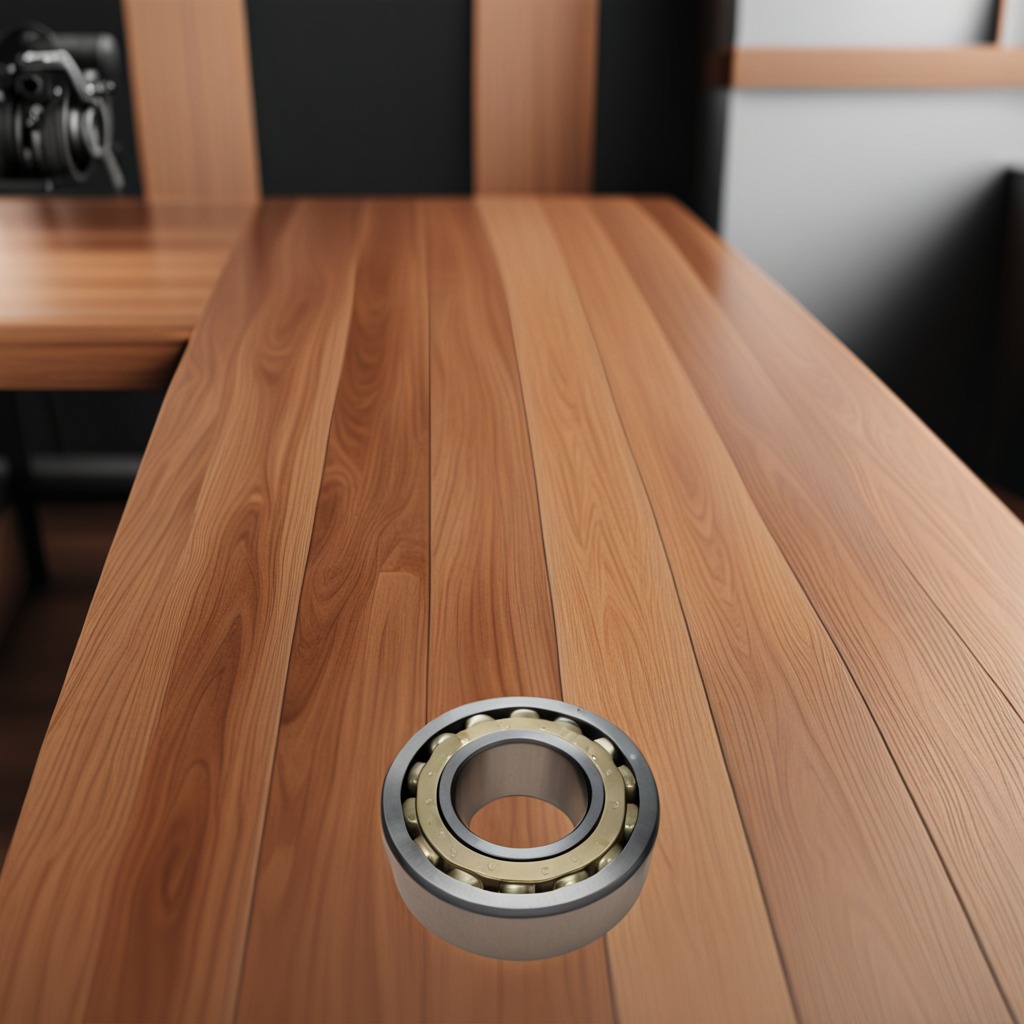
A metal ball bearing is lying on the wooden table in a carpentry studio.